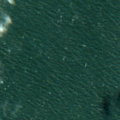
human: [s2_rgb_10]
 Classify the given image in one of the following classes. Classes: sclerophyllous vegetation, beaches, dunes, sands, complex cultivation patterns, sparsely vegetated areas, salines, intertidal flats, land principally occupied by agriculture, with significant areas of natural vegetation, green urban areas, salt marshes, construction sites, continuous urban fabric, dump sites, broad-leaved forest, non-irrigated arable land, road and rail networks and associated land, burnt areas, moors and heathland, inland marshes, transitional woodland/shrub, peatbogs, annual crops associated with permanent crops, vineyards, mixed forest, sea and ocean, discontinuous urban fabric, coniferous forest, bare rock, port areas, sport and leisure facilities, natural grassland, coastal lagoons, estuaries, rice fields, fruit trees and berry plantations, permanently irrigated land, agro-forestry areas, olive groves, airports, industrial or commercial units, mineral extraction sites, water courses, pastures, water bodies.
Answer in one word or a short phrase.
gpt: sea and ocean